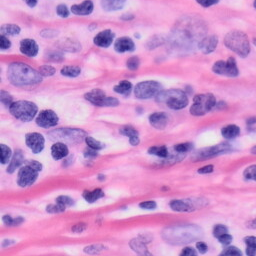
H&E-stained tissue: Skin